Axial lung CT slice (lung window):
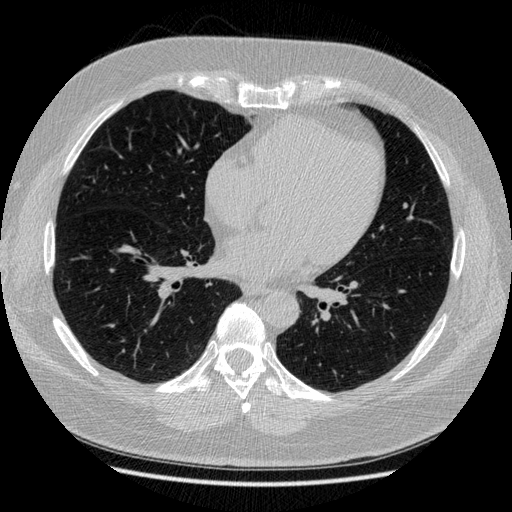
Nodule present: no